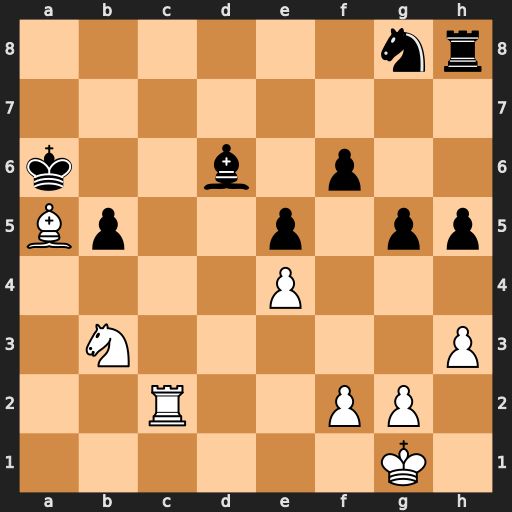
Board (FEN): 6nr/8/k2b1p2/Bp2p1pp/4P3/1N5P/2R2PP1/6K1
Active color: w
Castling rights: -
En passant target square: -
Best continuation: Rc6+ Kb7 Rxd6